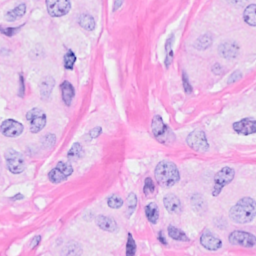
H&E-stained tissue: Breast